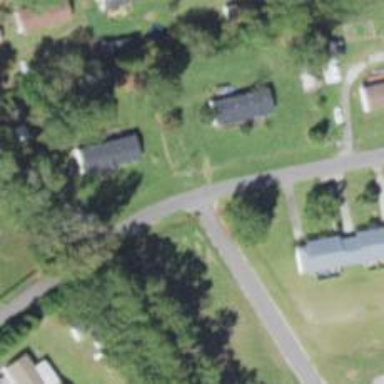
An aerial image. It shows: Residential road.